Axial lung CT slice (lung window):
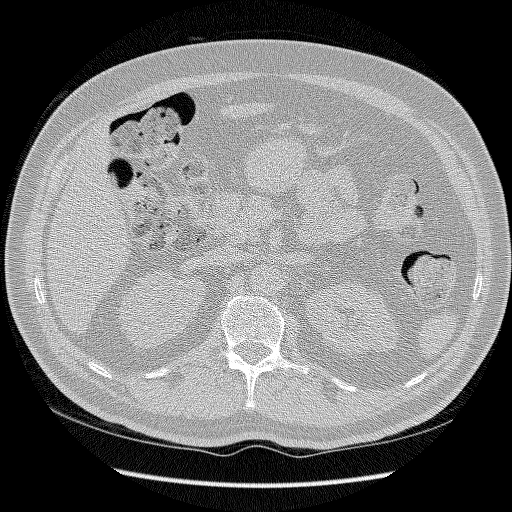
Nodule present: no